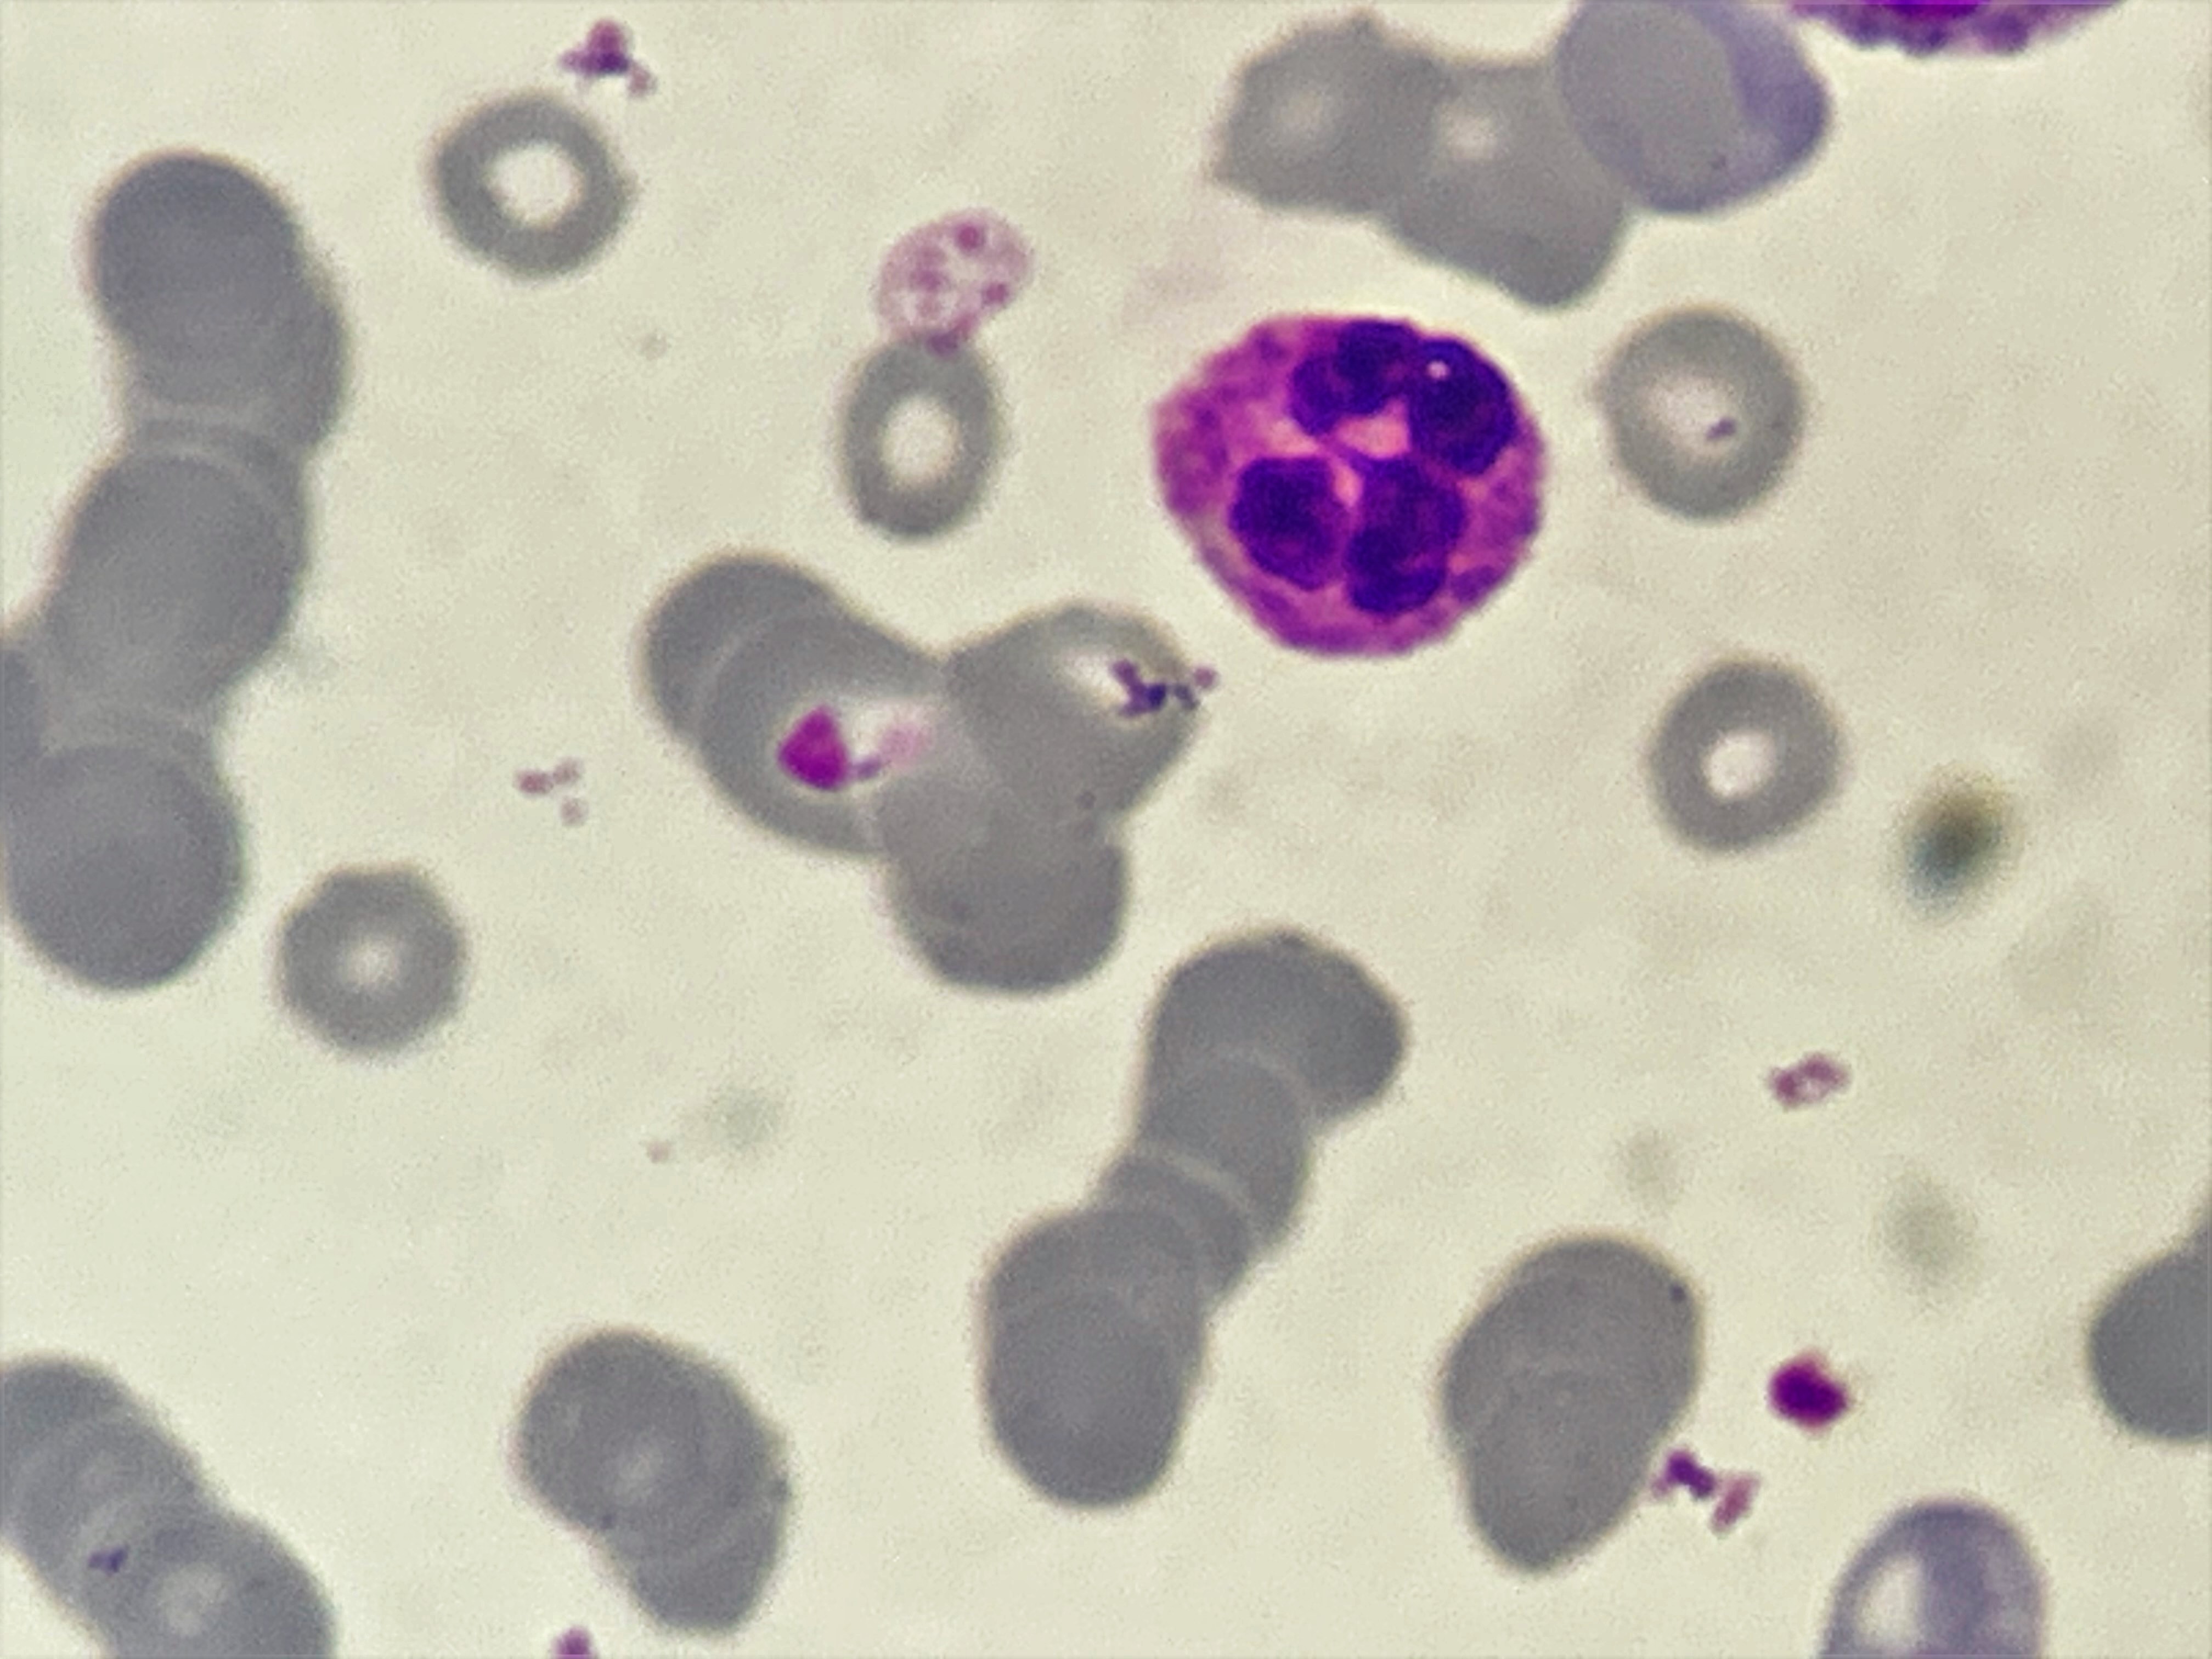
Cell type: NEUTROPHILS